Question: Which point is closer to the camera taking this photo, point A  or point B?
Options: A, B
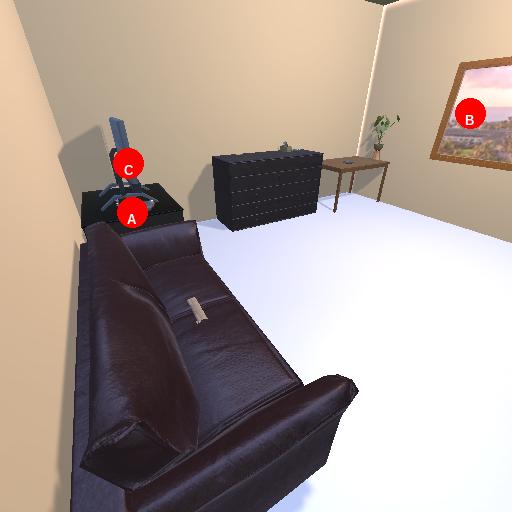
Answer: A